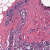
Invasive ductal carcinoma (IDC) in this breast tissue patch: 0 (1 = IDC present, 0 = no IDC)